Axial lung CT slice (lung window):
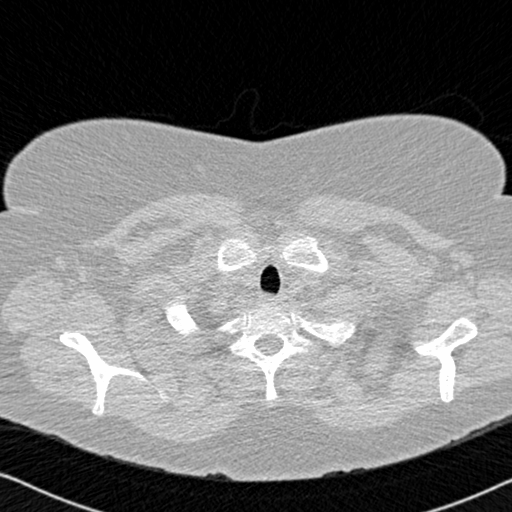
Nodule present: no